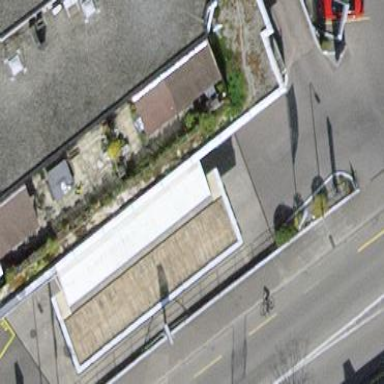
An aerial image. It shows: Building designated for providing fuel.